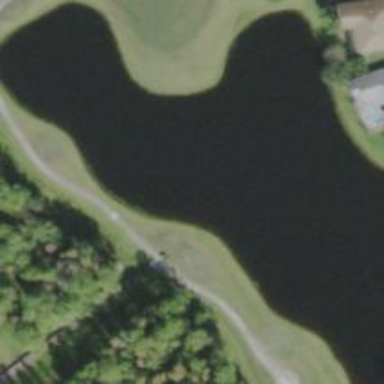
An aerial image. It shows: Grass area designated as golf tee.